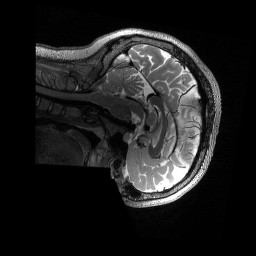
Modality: T2w
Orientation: sagittal
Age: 23
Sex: female
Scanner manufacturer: siemens
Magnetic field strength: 3 T
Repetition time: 3.2 s
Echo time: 0.563 s